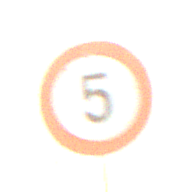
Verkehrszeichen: Geschwindigkeit5
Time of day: SunriseSunset
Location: Outdoor (Suburban)
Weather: PartlyCloudy
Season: NotSpecified
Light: Natural